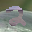
Label: 2